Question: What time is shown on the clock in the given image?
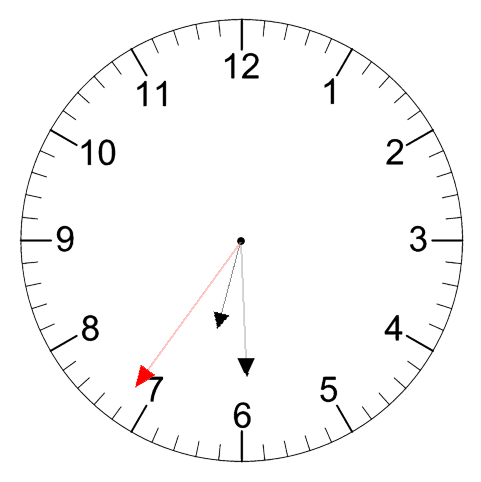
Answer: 06:29:36